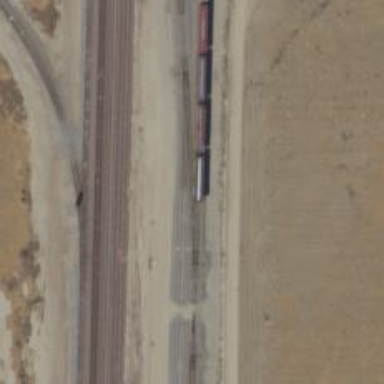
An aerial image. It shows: Railway siding with rails.